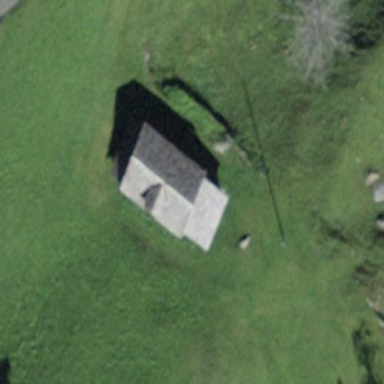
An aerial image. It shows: Barn.